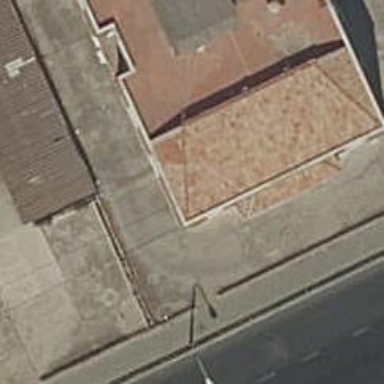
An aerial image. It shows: Bar.